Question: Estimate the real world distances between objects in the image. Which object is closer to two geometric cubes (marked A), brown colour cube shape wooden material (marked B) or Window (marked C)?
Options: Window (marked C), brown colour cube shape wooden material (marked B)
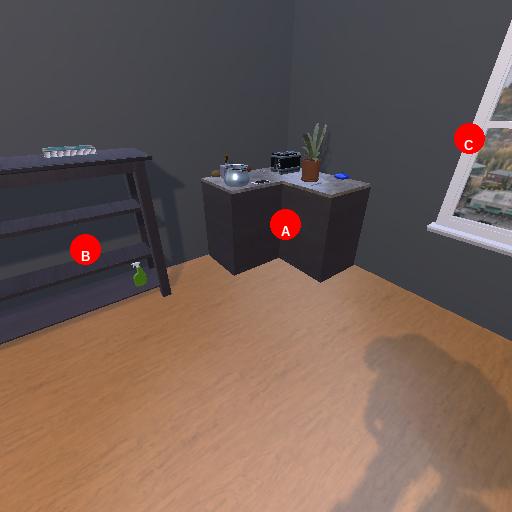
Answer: Window (marked C)